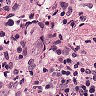
Metastatic tissue present: yes